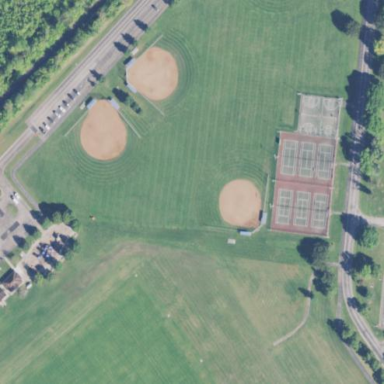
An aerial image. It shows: Baseball pitch for leisure and sports activities.